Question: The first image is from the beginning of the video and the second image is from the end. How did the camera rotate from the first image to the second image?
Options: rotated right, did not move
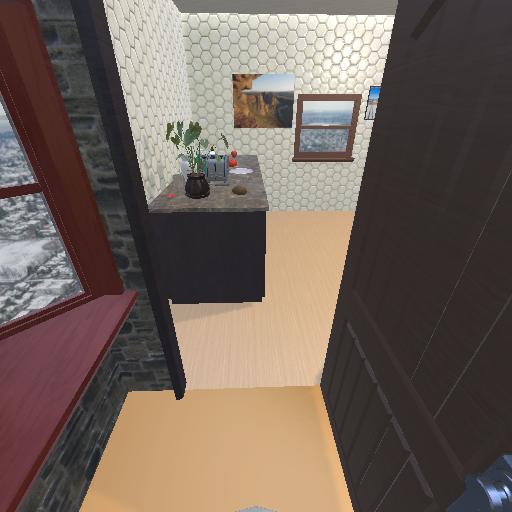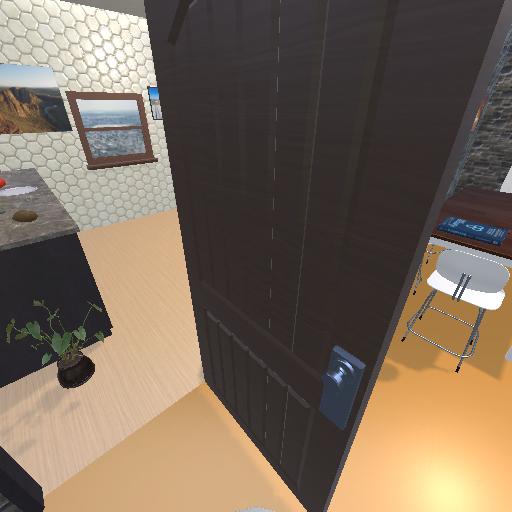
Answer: rotated right